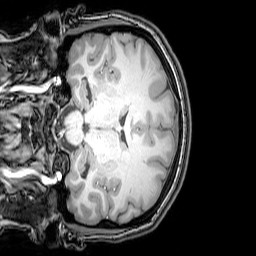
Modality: T1w
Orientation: coronal
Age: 25
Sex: female
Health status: healthy
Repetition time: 0.081 s
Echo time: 0.037 s